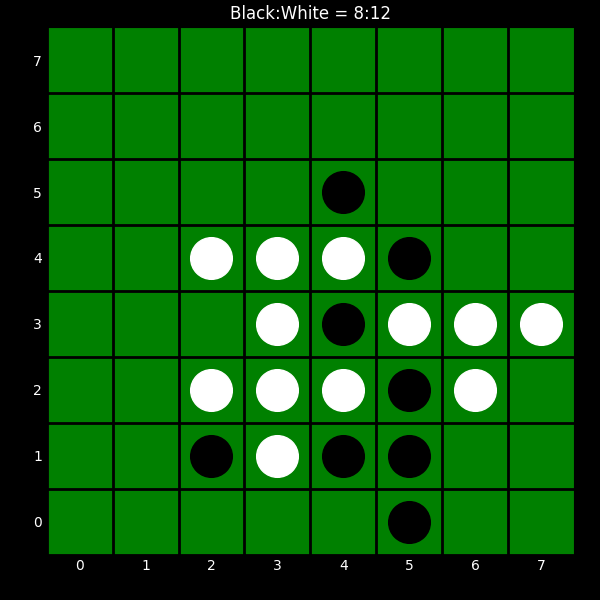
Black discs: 8
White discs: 12